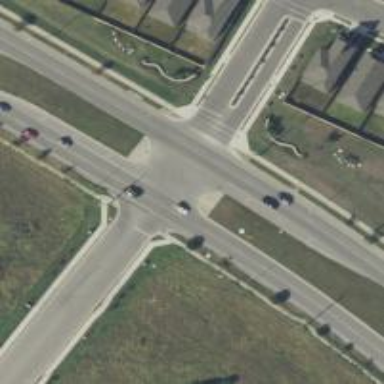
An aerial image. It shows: Road with stop sign.